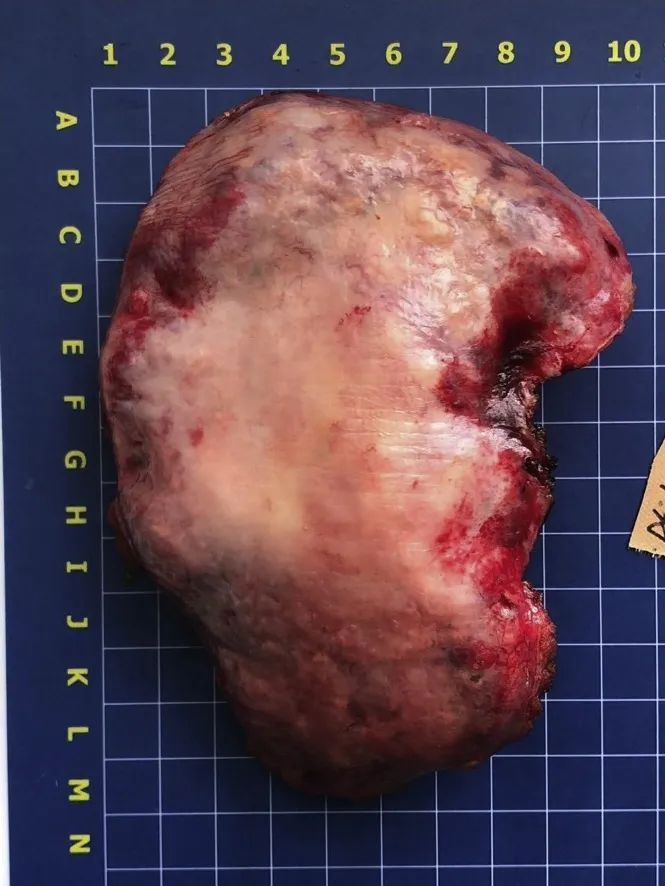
The gross specimen.
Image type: radiology (ultrasound)